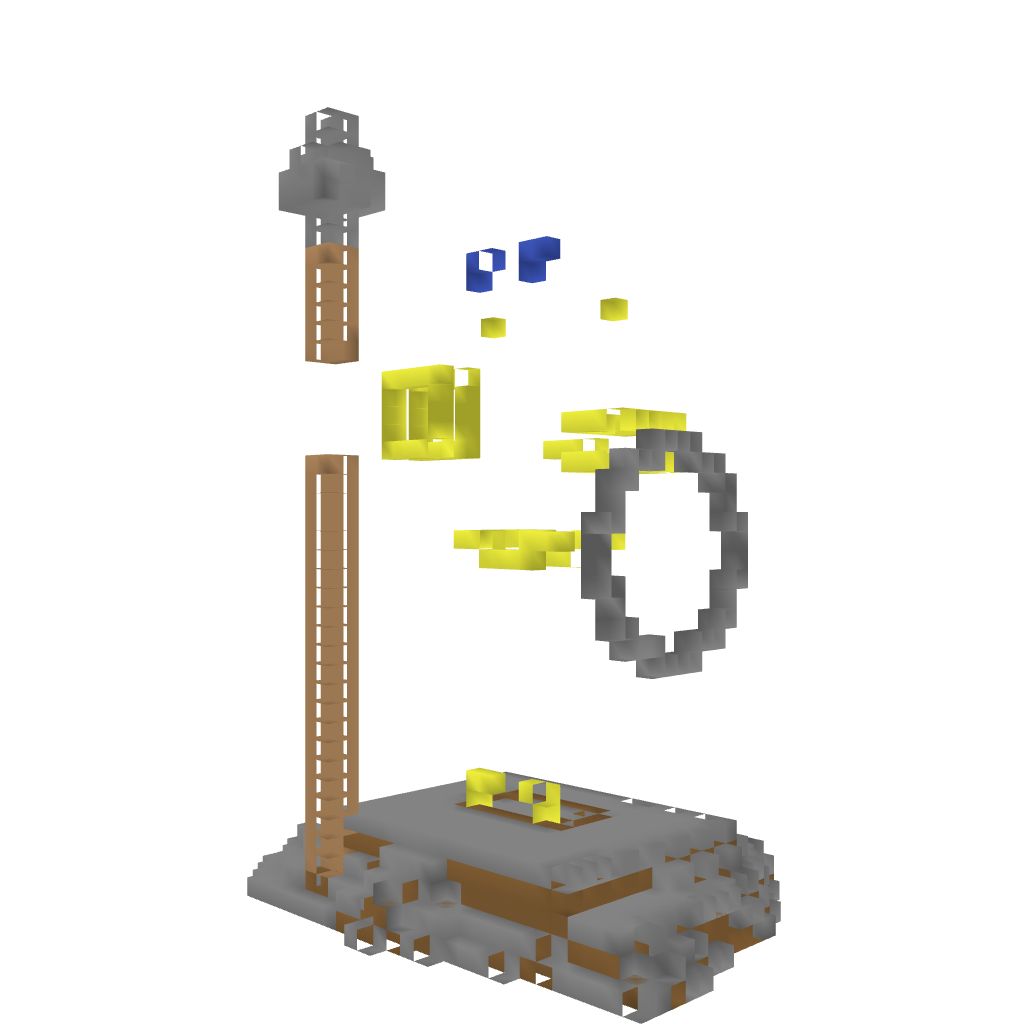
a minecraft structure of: Statue of the Oracle of Apollo bad low quality